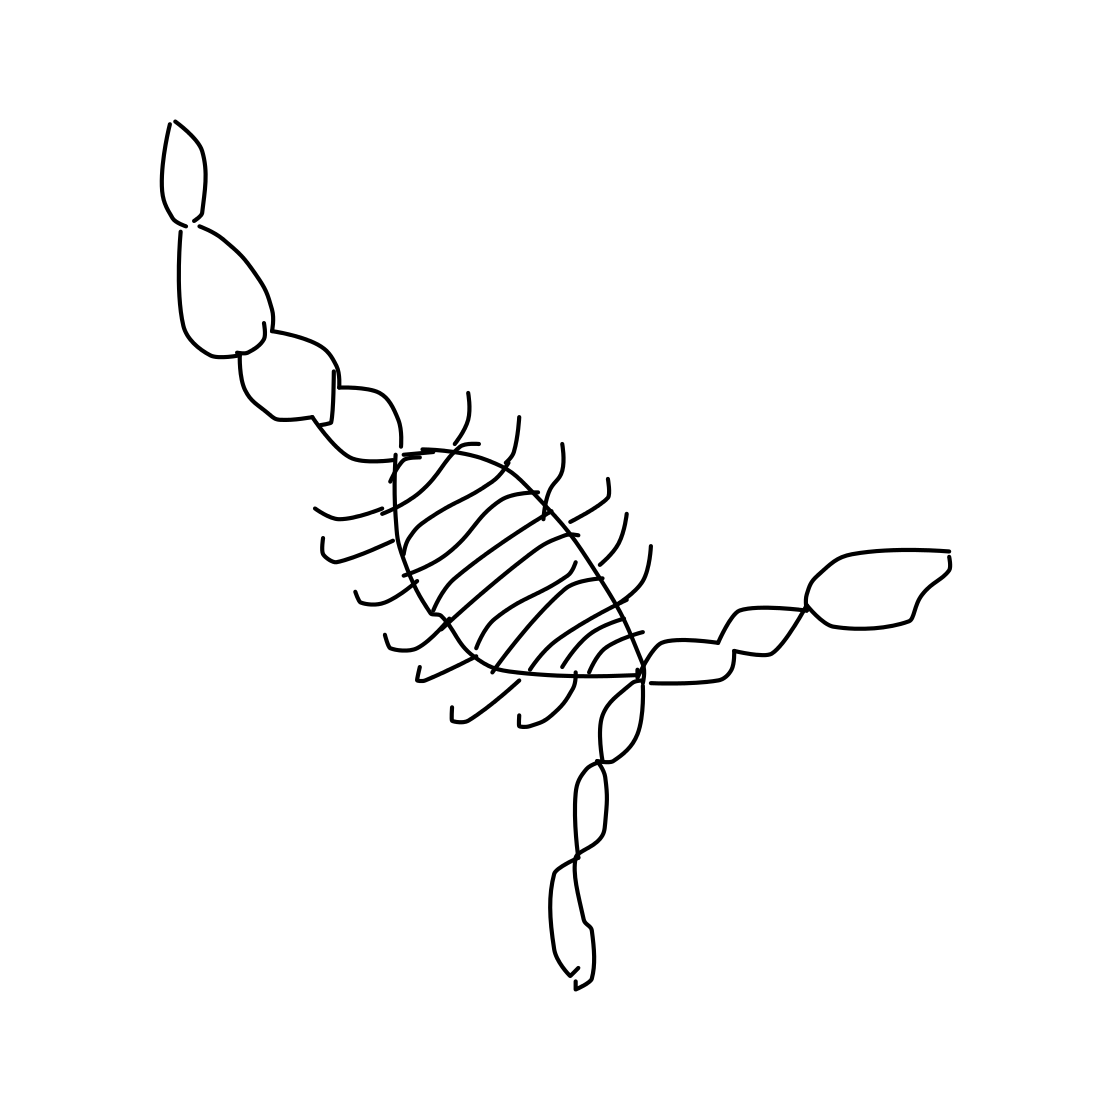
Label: scorpion